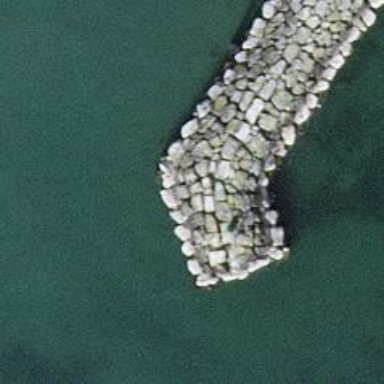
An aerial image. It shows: Breakwater structure.